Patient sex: F
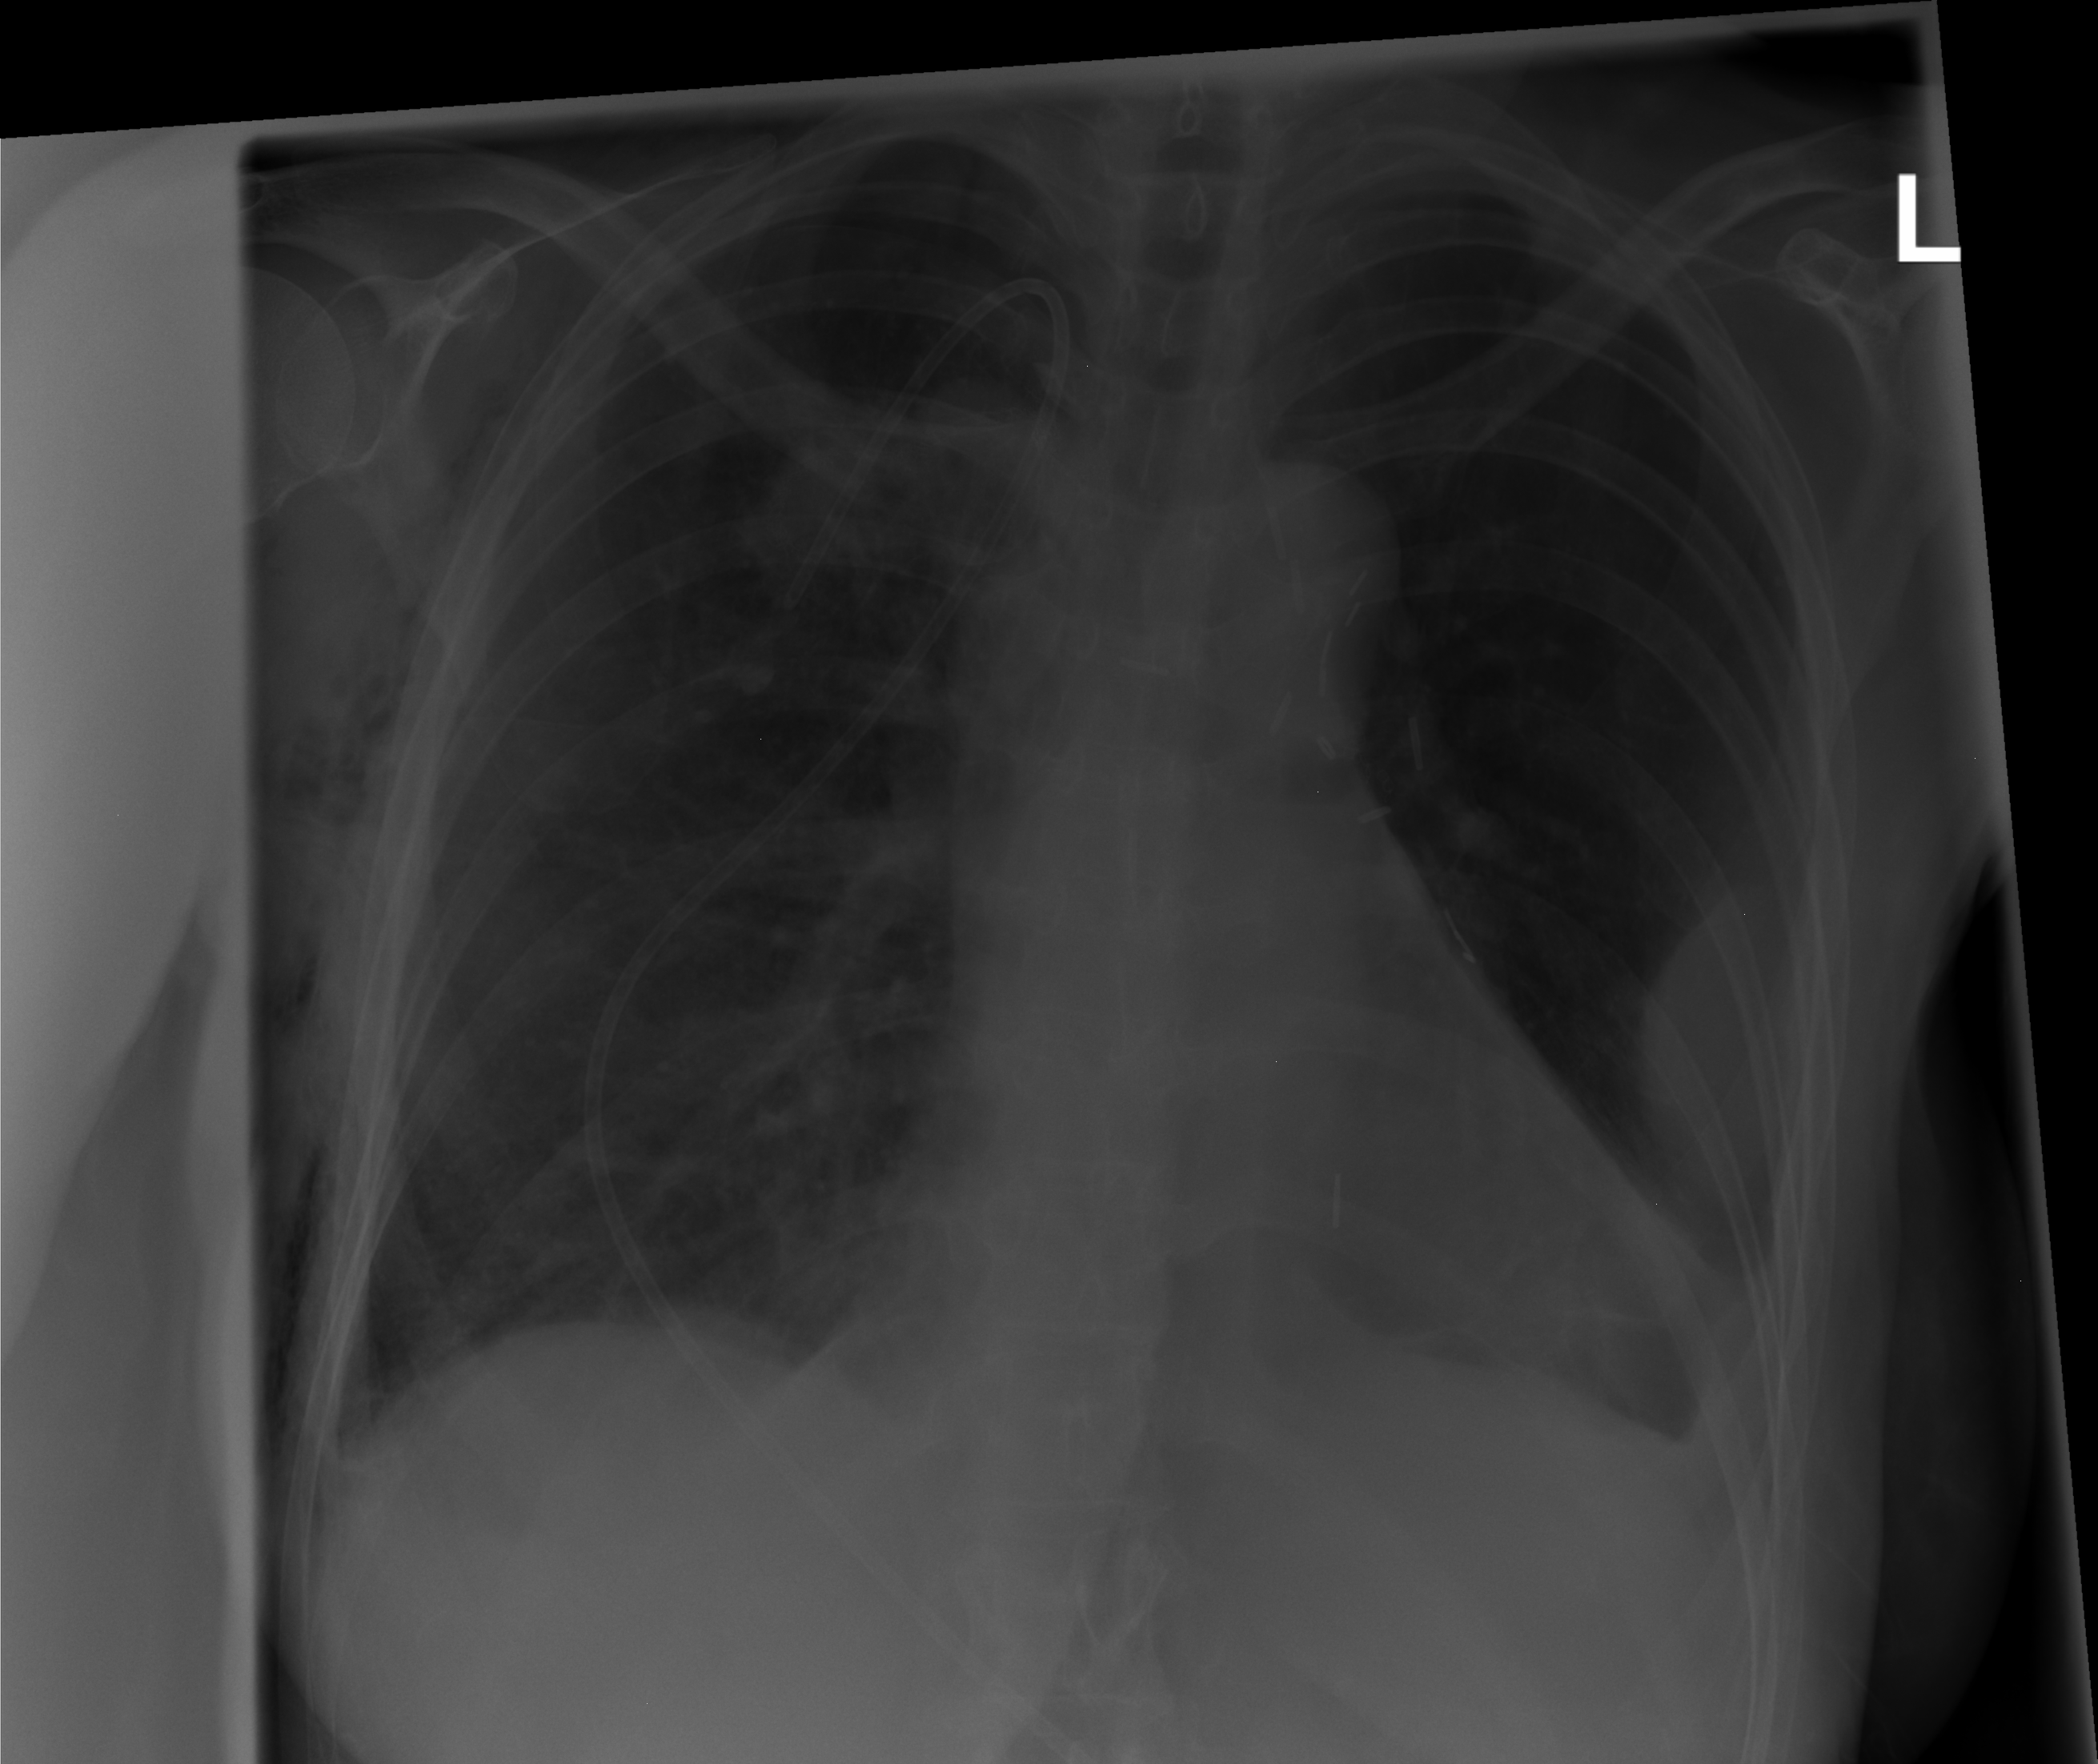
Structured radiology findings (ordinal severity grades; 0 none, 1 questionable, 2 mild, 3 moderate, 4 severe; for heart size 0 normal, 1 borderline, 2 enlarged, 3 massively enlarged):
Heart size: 1
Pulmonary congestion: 0
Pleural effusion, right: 1
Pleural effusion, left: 2
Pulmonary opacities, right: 0
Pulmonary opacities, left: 0
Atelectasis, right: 2
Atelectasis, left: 1